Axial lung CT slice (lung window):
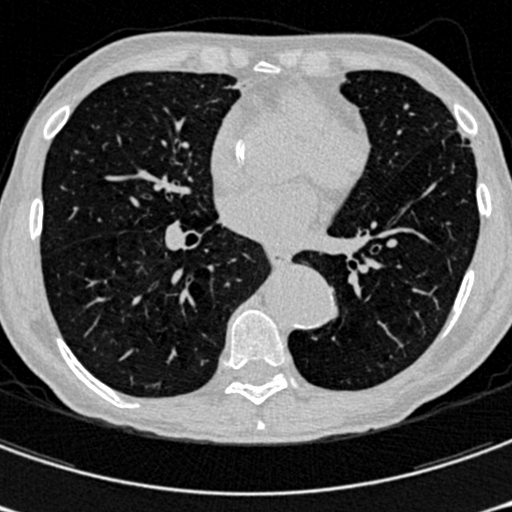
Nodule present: no